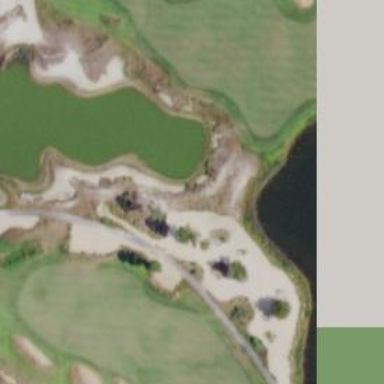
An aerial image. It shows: Bunker on golf course.